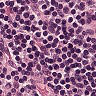
Metastatic tissue present: no